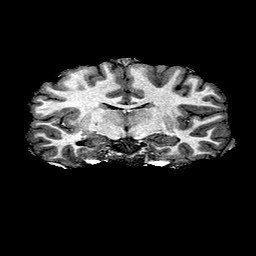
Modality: T1w
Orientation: sagittal
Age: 20
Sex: male
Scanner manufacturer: ge
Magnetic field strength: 3 T
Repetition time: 7.66 s
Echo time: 0.003476 s